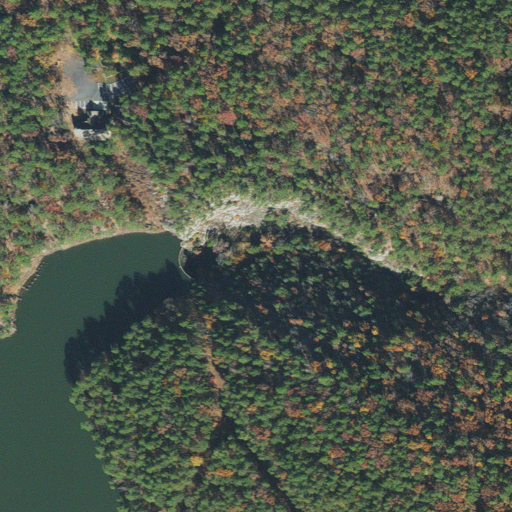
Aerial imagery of gap in Arkansas named The Narrows containing evergreen forest, mixed forest, open water, open development, deciduous forest, pasture, and medium intensity development